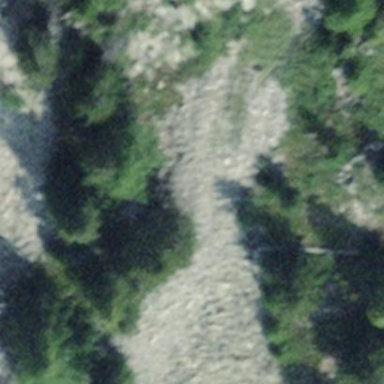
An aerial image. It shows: Scree landscape.